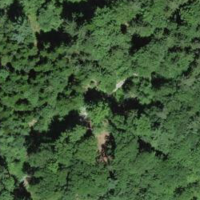
EUNIS habitat code: 44
Species observed at this site:
Epipactis helleborine